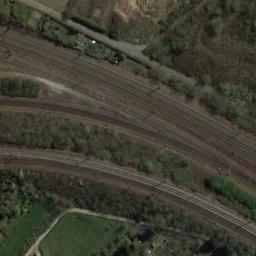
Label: railway